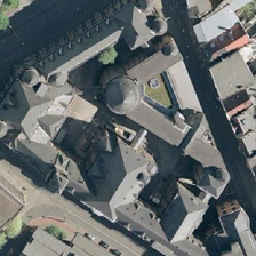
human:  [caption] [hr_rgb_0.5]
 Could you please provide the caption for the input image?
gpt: There are three triangular roads around the church.

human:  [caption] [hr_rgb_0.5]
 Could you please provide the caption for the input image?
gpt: a church is surrounded by three triangle streets.

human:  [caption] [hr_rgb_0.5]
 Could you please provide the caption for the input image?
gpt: There are triangles around the church.

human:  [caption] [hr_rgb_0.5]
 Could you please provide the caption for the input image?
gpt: The church is surrounded by three roads in the form of a triangle.

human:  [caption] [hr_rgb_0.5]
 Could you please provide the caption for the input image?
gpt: A church is surrounded by three triangle-shaped roads.